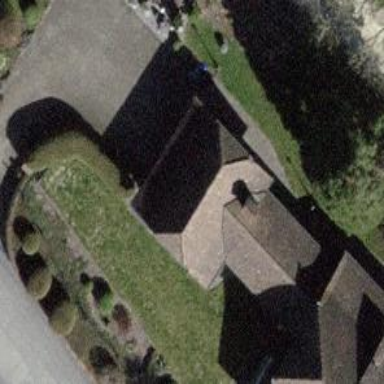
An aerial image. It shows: Building with tile roof.